Field crop: maize
Growth stage: 2
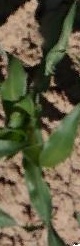
Species: maize